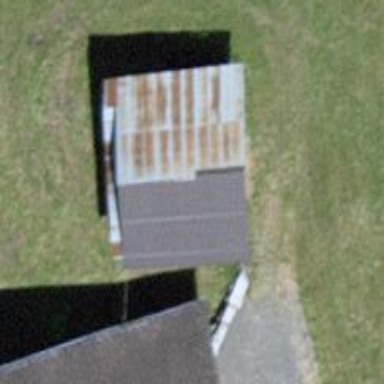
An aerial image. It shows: Rural barn.